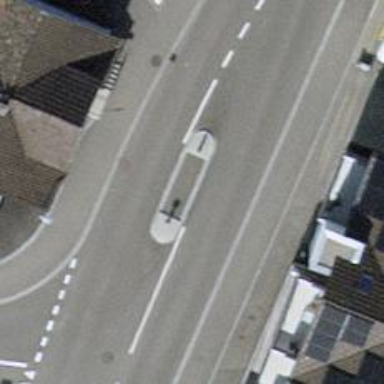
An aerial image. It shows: Unmarked footway crossing with pedestrian island.